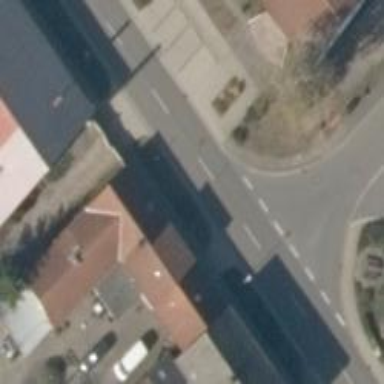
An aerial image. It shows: Convenience shop located in building.